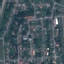
Land use / land cover: Residential